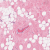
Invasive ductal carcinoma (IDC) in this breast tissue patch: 0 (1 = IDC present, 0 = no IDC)